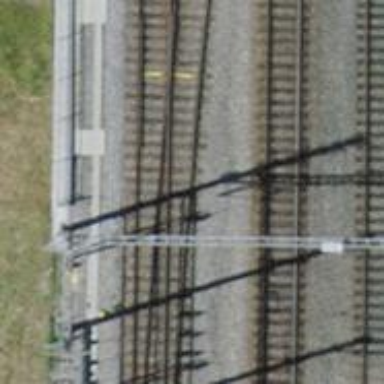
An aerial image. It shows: Bridge carrying single electrified rail track used for siding service. The track is equipped with contact line.